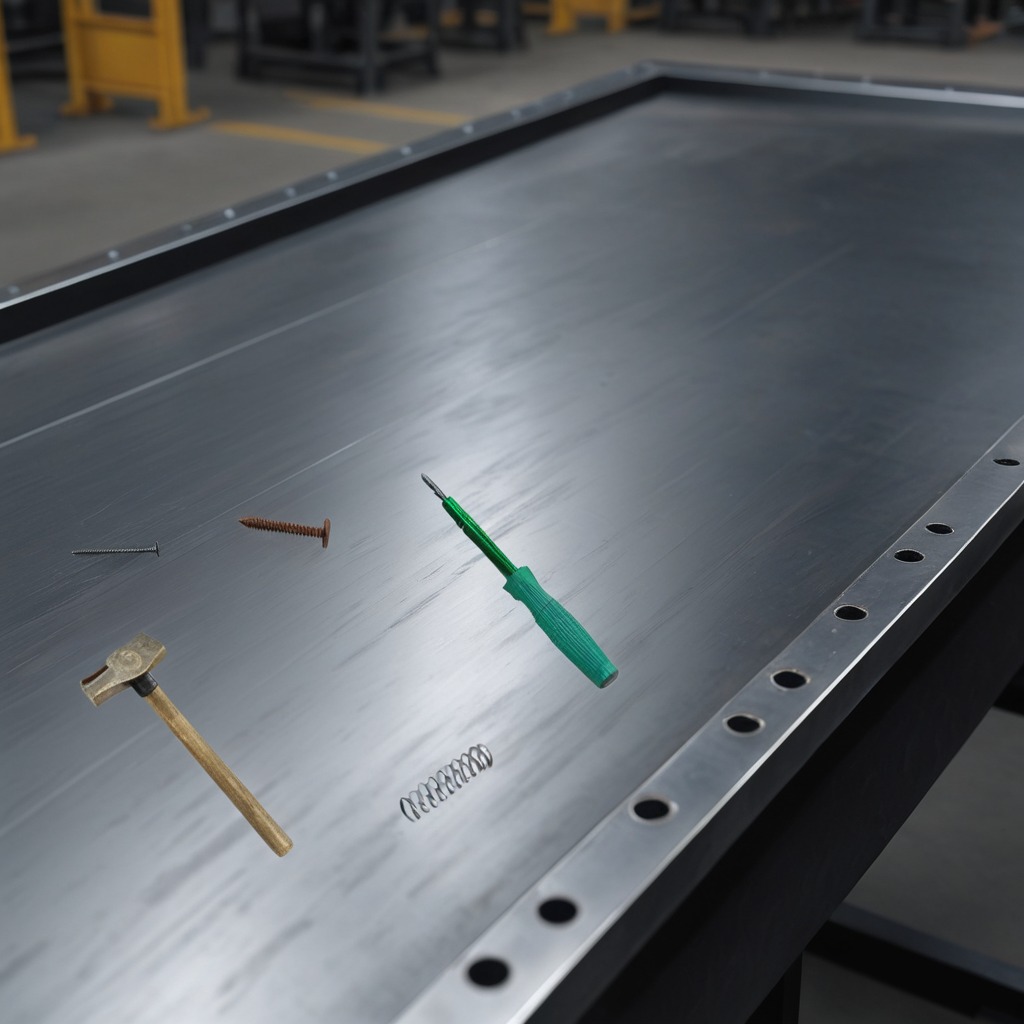
A screw, a hammer, an iron nail, a coiled metal spring, and a screwdriver are lying on a cold steel table in a mining workshop.